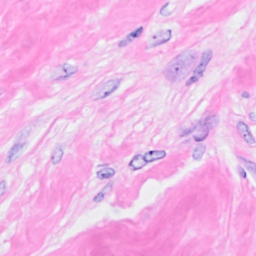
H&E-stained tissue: Breast